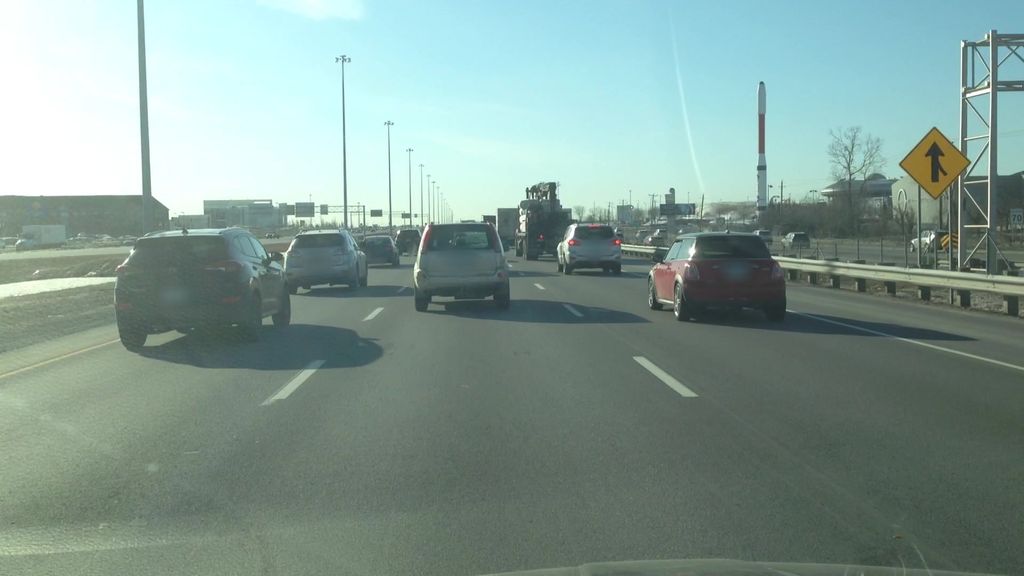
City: montreal